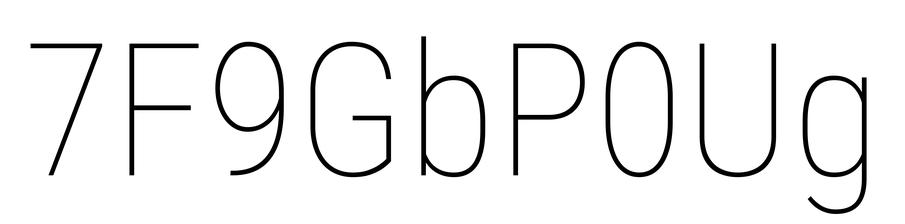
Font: Roboto_Condensed_Thin